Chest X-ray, PA view. Patient: 53 years old, sex F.
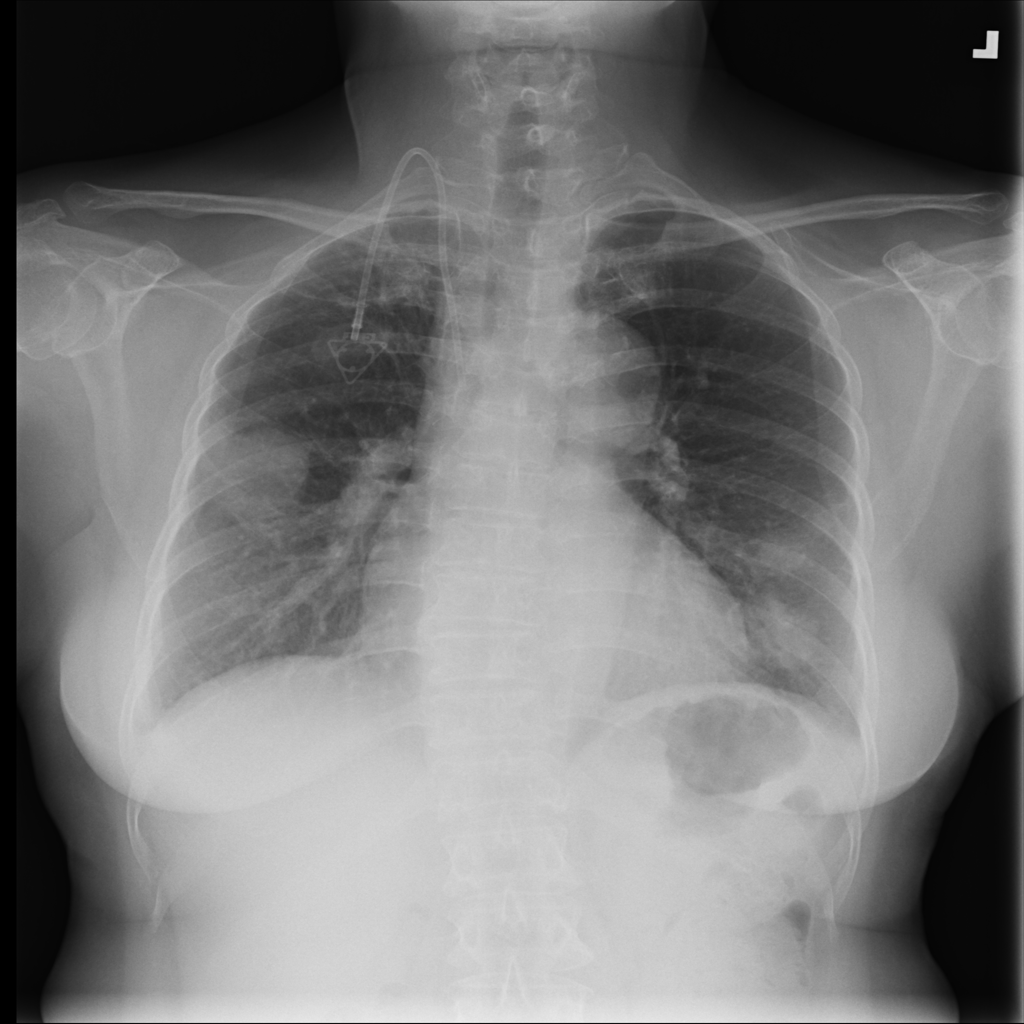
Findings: Effusion